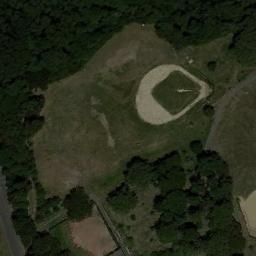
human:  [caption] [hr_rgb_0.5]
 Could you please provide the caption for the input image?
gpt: A baseball diamond surrounded by some trees .

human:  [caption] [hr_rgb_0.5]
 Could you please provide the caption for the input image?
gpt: A baseball diamond is surrounded by many trees .

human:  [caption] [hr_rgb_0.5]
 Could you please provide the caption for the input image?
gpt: There is a lot of vegetation near the baseball field .

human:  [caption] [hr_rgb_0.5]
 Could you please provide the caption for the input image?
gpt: There is a baseball diamond in the grass surrounded by the forests .

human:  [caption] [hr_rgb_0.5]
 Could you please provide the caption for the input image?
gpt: Many trees are beside the  baseball diamond .